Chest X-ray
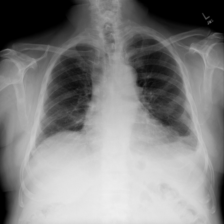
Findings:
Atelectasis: negative
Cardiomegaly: negative
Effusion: positive
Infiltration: negative
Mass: negative
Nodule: negative
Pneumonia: negative
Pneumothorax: negative
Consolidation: negative
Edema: negative
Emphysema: negative
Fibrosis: negative
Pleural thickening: negative
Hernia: negative